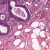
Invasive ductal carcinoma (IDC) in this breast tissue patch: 0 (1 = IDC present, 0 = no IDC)